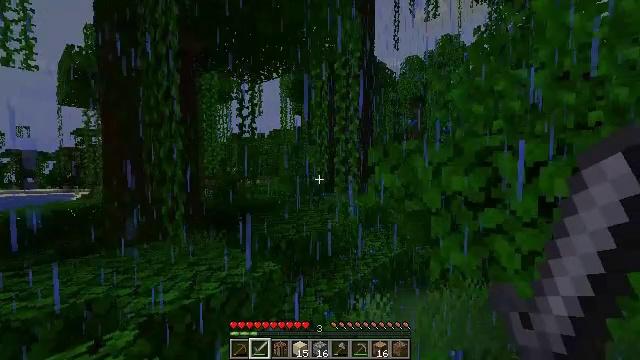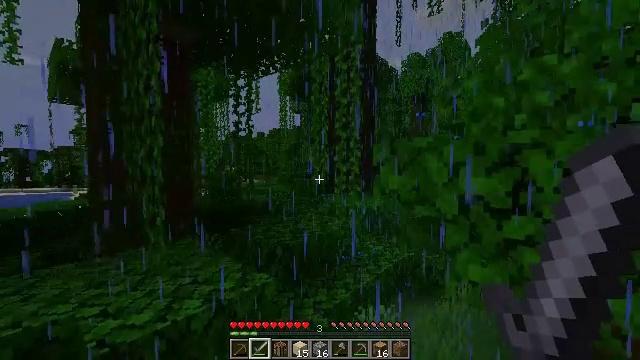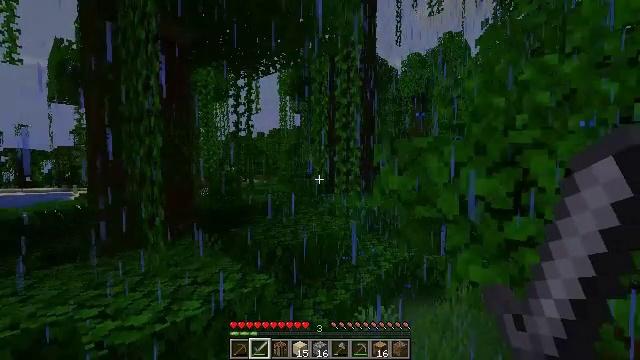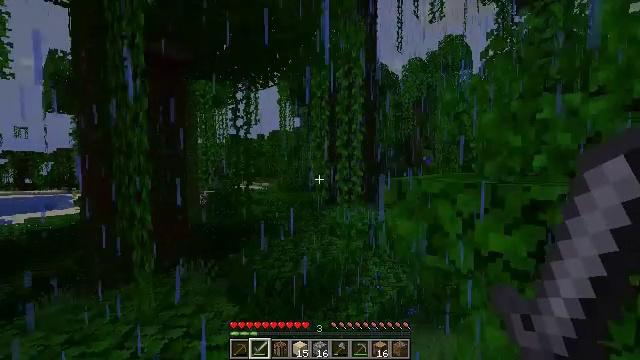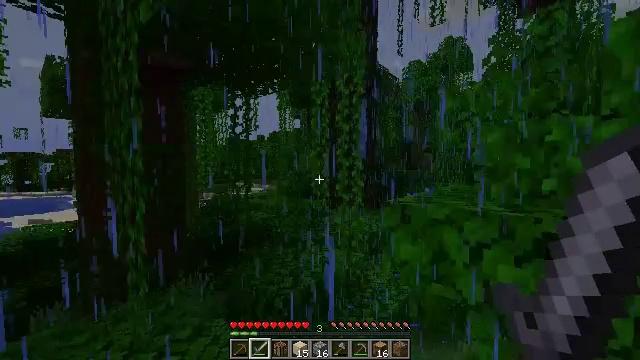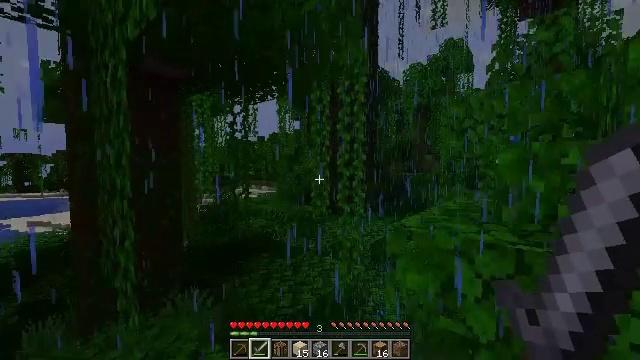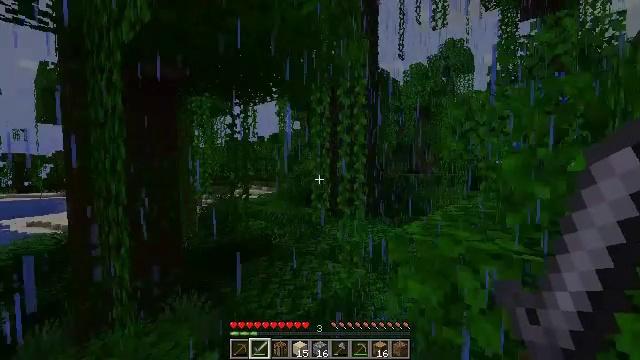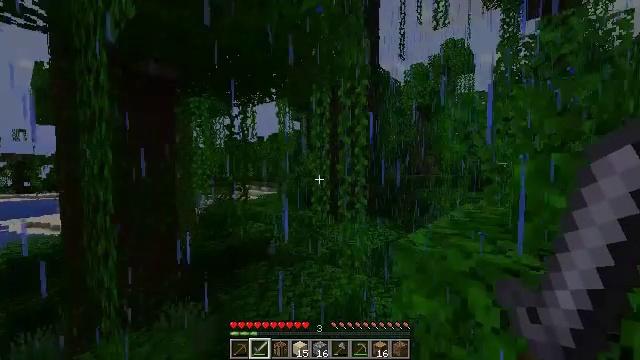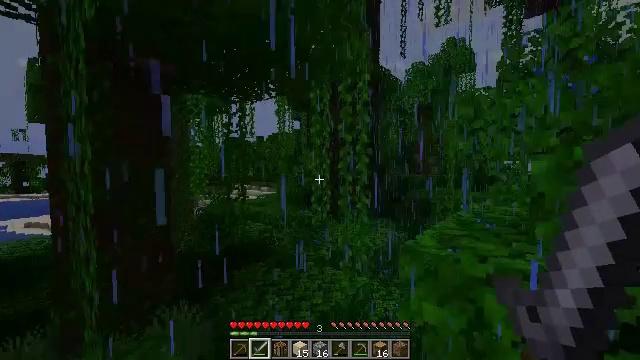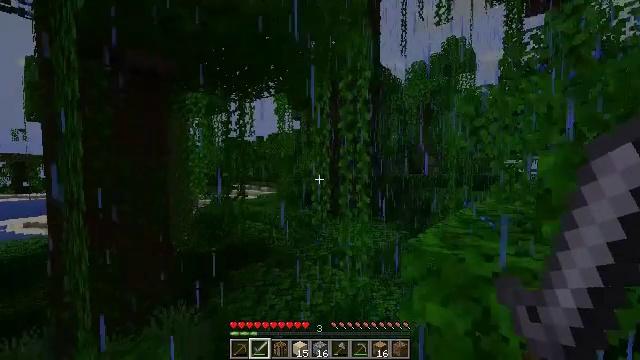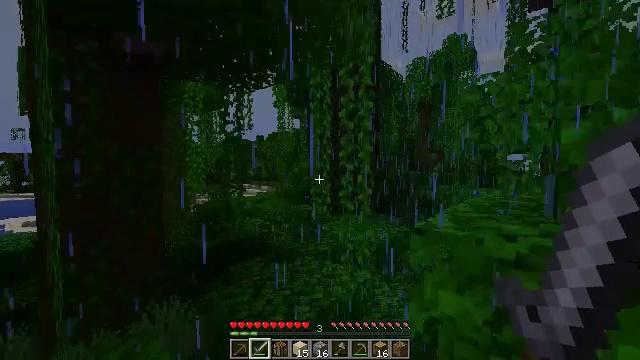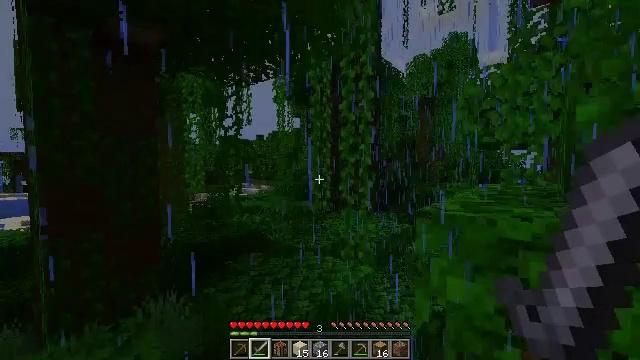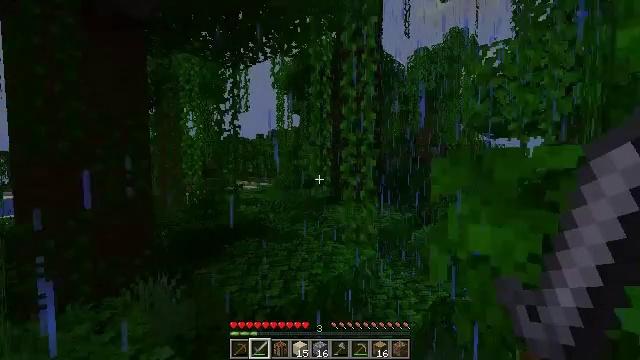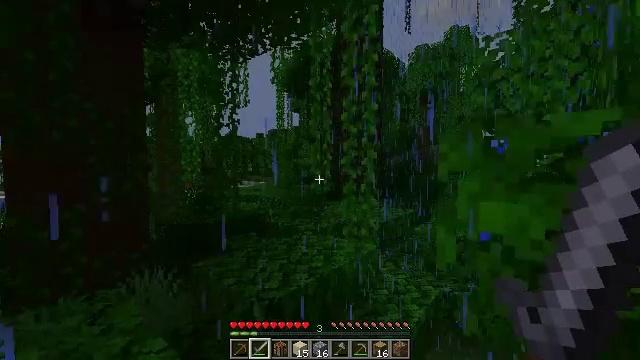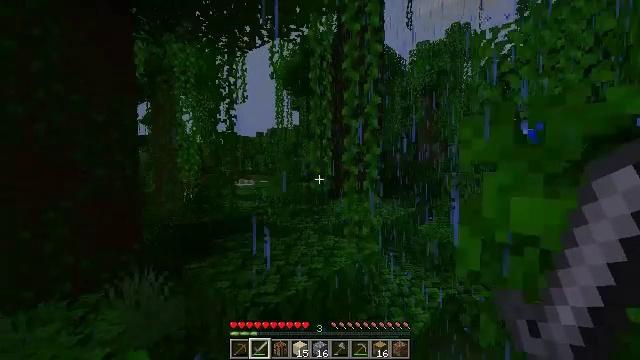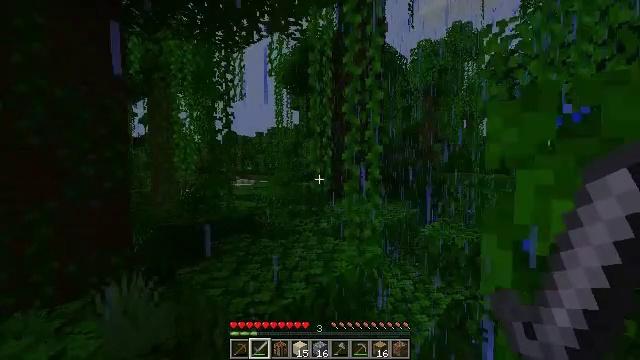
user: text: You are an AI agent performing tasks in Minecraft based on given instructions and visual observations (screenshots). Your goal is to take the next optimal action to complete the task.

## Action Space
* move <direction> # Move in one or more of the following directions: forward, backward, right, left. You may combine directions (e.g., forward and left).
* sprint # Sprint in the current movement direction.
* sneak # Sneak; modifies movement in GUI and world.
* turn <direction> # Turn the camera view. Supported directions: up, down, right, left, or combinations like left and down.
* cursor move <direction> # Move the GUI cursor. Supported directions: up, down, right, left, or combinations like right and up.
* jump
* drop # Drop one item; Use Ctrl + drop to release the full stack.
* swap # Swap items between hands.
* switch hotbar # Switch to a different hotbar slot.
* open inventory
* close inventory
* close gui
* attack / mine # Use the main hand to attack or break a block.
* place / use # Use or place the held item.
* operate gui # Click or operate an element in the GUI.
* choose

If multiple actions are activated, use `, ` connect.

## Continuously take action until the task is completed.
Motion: motion action
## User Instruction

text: Break the vines.
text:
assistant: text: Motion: move forward
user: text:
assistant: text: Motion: move forward, jump
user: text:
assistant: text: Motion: move forward, jump
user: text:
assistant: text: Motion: move forward, jump
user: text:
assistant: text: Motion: move forward
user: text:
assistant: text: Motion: move forward
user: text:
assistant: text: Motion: move forward
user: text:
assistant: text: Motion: move forward
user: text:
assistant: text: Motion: move forward
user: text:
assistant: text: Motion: move forward
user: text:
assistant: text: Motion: move forward
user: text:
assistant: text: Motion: move forward
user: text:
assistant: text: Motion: move forward
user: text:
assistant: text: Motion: move forward
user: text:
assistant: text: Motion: move forward
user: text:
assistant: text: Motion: move forward
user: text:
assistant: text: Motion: move forward
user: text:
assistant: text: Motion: move forward
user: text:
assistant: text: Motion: move forward
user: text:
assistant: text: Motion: move forward
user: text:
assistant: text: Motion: move forward
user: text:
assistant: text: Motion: move forward, sprint
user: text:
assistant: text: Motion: move forward, sprint
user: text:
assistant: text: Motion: move forward, sprint
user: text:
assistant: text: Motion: move forward, sprint
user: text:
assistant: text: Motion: move forward, sprint
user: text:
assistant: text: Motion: move forward, sprint
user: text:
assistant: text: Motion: move forward, sprint
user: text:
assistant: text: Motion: move forward, sprint
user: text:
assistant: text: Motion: move forward, sprint